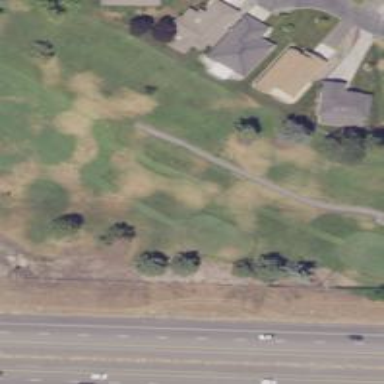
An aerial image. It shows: Footway that serves as golf path.